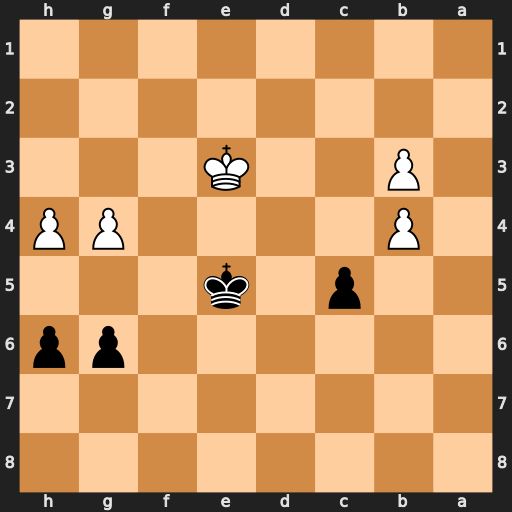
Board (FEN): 8/8/6pp/2p1k3/1P4PP/1P2K3/8/8
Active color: b
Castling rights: -
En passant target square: -
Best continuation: cxb4 Kd3 Kf4 Kc4 Kxg4